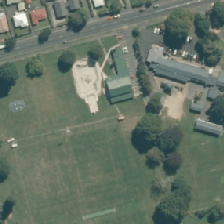
Land cover: urban_parkland